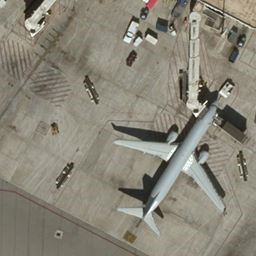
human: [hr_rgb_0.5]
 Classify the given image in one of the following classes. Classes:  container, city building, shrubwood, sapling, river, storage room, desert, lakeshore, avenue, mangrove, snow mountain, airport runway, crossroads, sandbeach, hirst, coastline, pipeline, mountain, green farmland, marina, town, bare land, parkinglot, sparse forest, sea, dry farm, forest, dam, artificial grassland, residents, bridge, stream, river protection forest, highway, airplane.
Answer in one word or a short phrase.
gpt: airplane